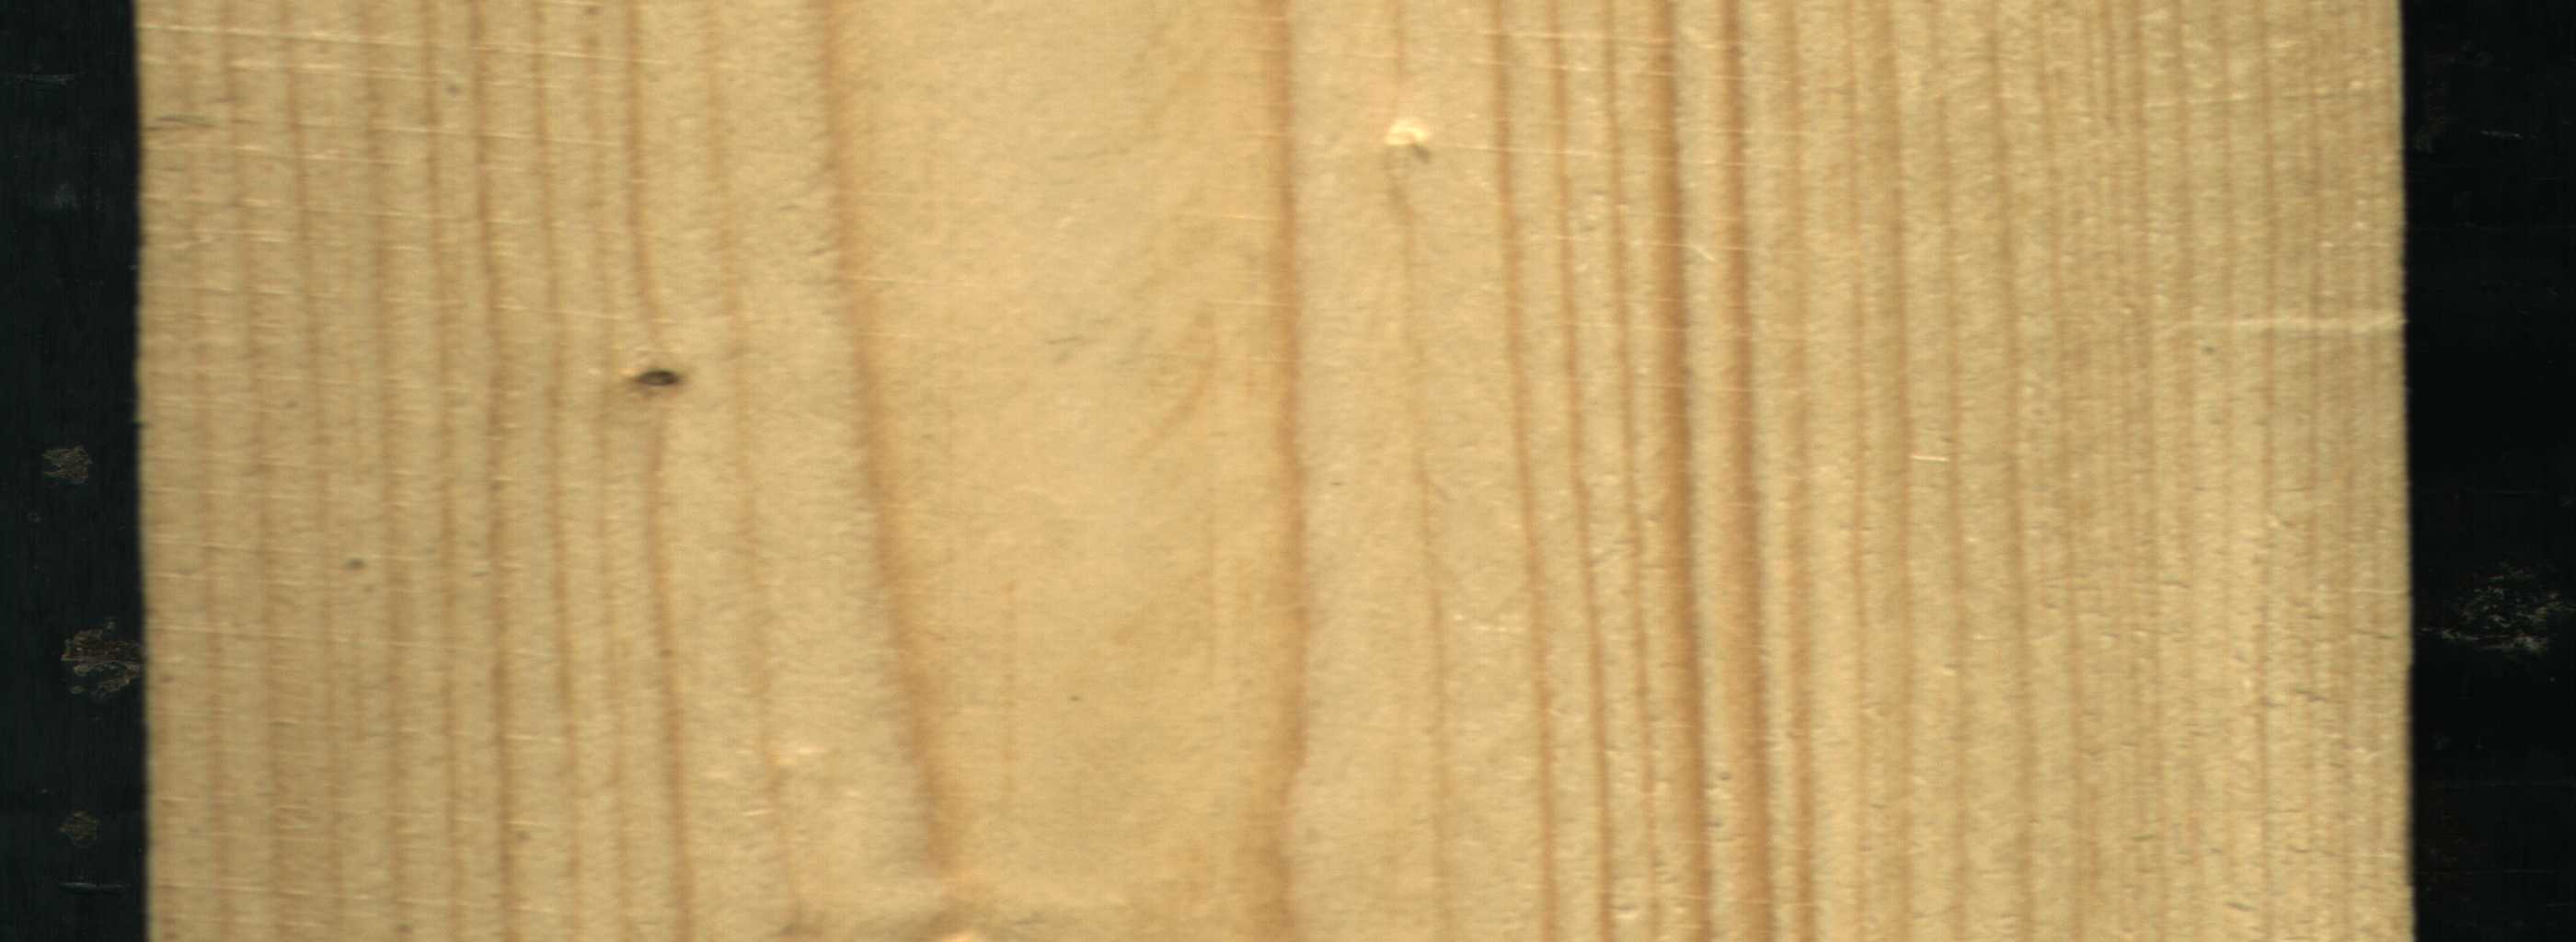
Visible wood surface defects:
Dead_Knot